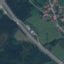
Land use / land cover: Highway